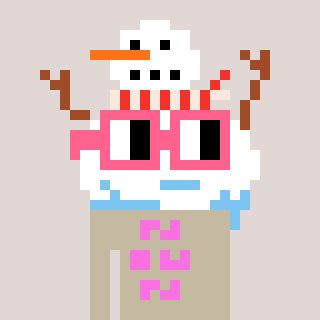
a pixel art character with square pink glasses, a snowman-shaped head and a bege-colored body on a warm background